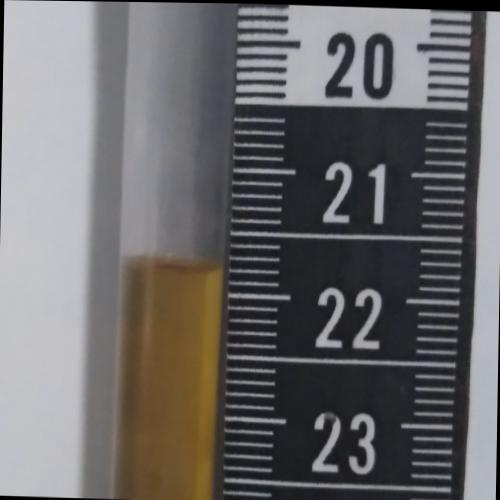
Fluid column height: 21.8 cm